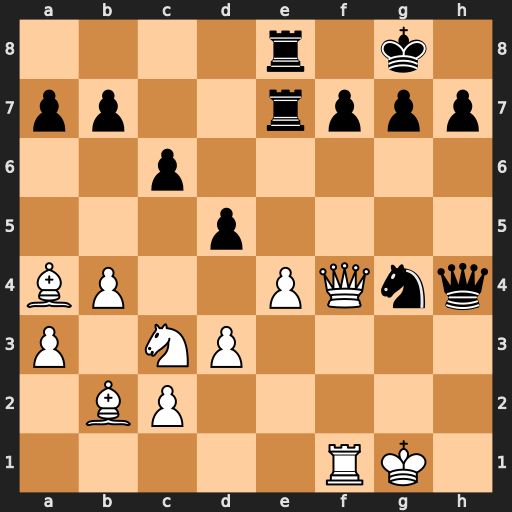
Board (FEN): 4r1k1/pp2rppp/2p5/3p4/BP2PQnq/P1NP4/1BP5/5RK1
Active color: w
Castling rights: -
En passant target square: -
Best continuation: Nxd5 cxd5 Bxe8